Question: i want to change color of no options. can you please help me

'''
<Autocomplete
id="id"
options={options}
limitTags={3}
value={value}
noOptionsText="no options"
getOptionLabel={option => option}
onChange={onChange}
renderInput={params => (
<TextField
{...params}
label=" title"
placeholder="Please select"
/>
)}
/>
'''
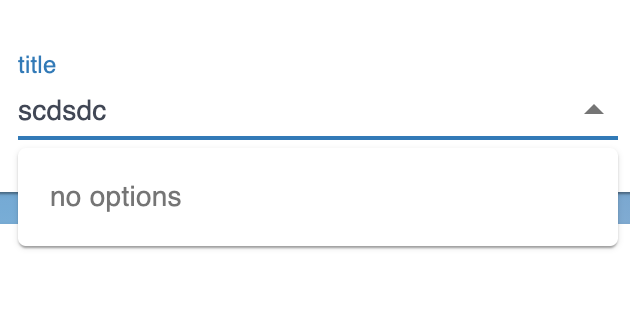
Answer: You can use 'classes' props to apply styles to a specific sub-component of the 'Autocomplete' component
'''
const useStyles = makeStyles({
noOptions: {
color: "red",
backgroundColor: "pink"
}
});
export default function Demo() {
const styles = useStyles();
return (
<Autocomplete
classes={{
noOptions: styles.noOptions
}}
options={top100Films}
renderInput={(params) => (
<TextField {...params} label="Combo box" variant="outlined" />
)}
/>
);
}
'''
## Live Demo
<URL>